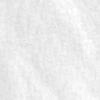
Label: no_change